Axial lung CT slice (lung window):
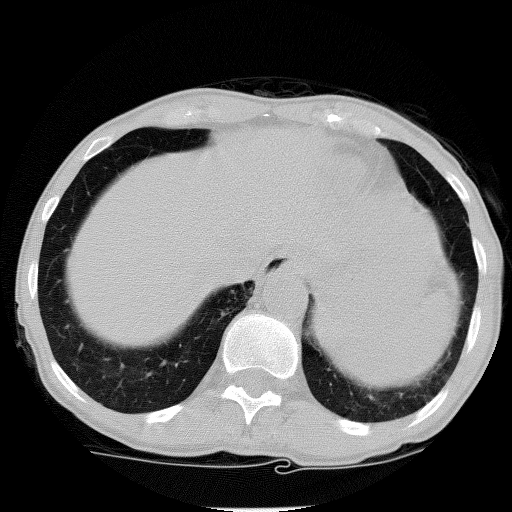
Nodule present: no